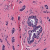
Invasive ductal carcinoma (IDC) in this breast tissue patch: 0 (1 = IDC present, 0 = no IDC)